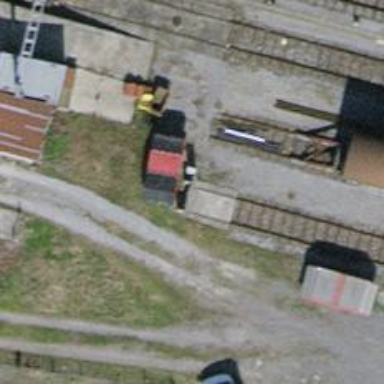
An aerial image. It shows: Railway buffer stop.